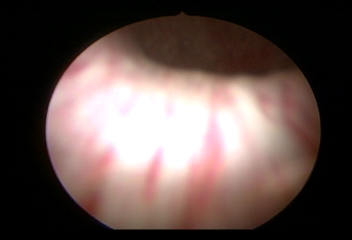
Modality: WLC
Class: Normal mucosa
Bladder cancer association: No